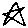
Label: star